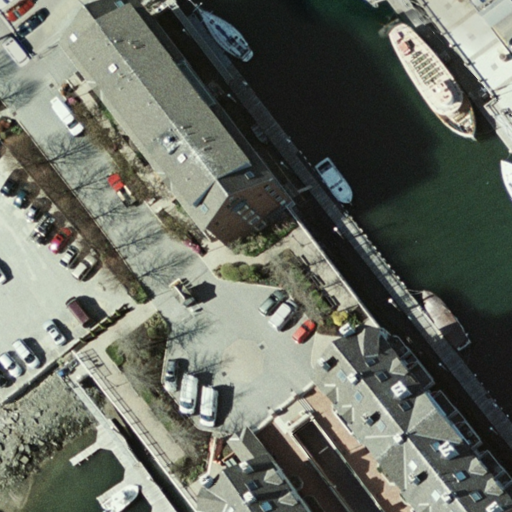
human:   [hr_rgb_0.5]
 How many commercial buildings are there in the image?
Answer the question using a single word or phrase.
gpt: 0

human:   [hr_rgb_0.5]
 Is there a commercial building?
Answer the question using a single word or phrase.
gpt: no

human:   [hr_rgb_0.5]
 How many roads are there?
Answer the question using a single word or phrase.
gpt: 6

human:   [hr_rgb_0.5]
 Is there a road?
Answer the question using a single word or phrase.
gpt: yes

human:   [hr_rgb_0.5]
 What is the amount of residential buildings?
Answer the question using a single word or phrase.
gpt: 2

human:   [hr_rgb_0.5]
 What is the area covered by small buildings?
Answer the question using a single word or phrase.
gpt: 40m2

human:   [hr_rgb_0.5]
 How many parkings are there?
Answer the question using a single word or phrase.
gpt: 2

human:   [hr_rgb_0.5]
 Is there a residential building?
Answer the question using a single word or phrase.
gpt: yes

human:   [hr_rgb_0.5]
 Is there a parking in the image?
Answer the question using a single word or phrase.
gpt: yes

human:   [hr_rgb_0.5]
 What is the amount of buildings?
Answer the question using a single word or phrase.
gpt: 2

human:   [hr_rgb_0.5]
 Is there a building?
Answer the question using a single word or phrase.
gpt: yes

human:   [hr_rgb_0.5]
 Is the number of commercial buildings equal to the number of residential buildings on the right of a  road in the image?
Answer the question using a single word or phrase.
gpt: no

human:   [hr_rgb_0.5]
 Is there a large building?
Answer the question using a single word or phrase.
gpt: yes

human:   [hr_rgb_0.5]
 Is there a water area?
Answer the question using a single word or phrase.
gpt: no

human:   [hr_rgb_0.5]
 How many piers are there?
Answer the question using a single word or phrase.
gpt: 2

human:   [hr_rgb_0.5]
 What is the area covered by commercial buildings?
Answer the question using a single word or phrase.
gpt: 0m2

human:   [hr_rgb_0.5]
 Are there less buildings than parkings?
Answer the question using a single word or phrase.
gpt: no

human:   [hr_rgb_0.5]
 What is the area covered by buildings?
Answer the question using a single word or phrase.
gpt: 1104m2

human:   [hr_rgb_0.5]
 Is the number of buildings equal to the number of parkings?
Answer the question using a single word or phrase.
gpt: yes

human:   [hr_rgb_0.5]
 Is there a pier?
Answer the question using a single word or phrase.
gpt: yes

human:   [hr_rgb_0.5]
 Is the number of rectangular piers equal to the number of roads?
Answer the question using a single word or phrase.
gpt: no

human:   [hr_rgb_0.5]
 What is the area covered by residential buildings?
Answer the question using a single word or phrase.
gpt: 1104m2

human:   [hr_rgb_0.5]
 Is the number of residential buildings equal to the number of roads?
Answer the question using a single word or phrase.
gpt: no

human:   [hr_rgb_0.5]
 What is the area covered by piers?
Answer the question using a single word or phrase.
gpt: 2577m2

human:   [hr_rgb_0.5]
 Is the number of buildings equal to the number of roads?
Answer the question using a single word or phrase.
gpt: no

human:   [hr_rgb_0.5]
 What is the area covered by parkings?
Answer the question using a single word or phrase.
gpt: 6978m2

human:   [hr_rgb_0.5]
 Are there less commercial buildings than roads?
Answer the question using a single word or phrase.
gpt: yes

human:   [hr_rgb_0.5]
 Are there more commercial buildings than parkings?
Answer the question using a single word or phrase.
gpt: no

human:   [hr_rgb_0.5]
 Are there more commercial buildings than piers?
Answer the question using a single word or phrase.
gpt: no

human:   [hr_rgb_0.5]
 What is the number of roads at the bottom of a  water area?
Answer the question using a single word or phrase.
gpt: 0

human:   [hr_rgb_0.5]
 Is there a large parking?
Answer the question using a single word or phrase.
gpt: yes

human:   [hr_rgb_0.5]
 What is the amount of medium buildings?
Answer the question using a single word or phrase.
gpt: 0

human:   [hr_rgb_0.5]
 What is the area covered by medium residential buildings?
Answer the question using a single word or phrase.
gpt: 0m2

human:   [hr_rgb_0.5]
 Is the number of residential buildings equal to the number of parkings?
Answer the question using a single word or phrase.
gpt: yes

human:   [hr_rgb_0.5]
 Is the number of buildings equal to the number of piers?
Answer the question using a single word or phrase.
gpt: yes

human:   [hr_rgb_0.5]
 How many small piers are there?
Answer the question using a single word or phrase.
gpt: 0

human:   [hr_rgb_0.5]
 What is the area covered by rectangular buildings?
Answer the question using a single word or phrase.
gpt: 1104m2

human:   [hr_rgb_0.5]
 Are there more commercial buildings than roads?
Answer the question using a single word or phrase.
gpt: no

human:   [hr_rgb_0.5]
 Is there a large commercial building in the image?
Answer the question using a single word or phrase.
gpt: no

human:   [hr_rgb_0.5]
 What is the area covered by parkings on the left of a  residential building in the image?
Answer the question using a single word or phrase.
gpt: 6978m2

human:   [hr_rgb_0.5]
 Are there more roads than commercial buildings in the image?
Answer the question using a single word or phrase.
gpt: yes

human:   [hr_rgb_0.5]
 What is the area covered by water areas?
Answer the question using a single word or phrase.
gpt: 0m2

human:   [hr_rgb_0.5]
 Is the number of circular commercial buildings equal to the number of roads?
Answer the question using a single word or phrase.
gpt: no

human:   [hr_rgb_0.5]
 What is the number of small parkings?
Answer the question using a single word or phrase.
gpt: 0

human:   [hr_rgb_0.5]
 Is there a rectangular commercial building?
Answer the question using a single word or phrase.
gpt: no

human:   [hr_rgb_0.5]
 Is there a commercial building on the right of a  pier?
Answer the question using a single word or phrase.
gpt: no

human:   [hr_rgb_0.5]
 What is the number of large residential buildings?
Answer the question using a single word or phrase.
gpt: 1

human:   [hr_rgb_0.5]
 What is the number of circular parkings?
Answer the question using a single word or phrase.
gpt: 0

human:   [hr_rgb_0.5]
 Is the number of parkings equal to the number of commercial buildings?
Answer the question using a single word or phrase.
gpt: no

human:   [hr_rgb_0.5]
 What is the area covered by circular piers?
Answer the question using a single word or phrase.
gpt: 0m2

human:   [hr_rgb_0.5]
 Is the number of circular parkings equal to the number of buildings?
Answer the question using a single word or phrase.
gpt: no

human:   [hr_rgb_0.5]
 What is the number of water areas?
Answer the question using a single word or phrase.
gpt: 0

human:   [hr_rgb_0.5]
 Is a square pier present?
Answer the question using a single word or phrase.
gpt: no

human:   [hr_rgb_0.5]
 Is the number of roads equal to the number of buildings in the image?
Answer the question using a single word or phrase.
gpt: no

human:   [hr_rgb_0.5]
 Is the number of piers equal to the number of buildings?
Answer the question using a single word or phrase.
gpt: yes

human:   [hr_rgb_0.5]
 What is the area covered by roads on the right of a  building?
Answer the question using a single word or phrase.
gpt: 0m2

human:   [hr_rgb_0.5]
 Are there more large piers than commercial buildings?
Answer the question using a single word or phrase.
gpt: yes

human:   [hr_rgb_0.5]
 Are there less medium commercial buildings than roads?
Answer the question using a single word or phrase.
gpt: yes

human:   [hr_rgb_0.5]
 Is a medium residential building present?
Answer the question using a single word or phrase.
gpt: no

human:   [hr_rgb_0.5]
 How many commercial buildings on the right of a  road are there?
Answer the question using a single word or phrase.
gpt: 0

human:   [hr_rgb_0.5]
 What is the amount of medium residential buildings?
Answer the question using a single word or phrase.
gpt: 0

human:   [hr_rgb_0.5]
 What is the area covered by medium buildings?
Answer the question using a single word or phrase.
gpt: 0m2

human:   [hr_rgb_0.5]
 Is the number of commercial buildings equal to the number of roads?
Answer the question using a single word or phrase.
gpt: no

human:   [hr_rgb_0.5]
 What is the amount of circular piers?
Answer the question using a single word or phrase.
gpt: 0